高二 · 解析几何
在 $\mathbf{R}$ 上可导的函数 $f(x)$ 的图象如图所示, 则关于 $x$ 的不等式 $x \cdot f^{\prime}(x)<0$ 的解集为 $(\quad)$

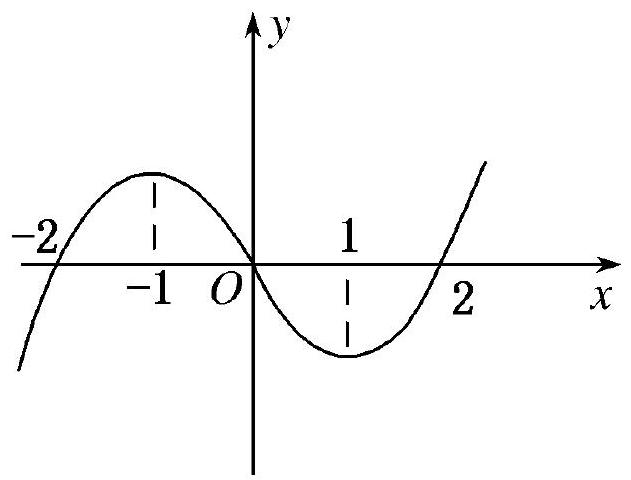
A. $(-\infty,-1) \cup(0,1)$
B. $(-1,0) \cup(1,+\infty)$
C. $(-2,-1) \cup(1,2)$
D. $(-\infty,-2) \cup(2,+\infty)$
答案: A
解析: 解析 ：从 $f(x)$ 的图象可知, $f(x)$ 在 $(-\infty,-1)(1,+\infty)$ 是增函数,在 $(-1,1)$ 是减函数,

$\therefore$ 当 $x<-1$, 或 $x>1$ 时, $f^{\prime}(x)>0$;

当 $-1<x<1$ 时, $f^{\prime}(x)<0$,

$\therefore x \cdot f^{\prime}(x)<0$ 的解集为 $(-\infty,-1) \cup(0,1)$, 故选 A.

答案 ：A